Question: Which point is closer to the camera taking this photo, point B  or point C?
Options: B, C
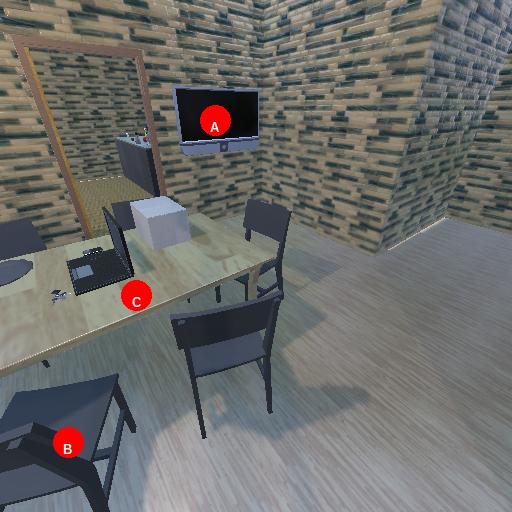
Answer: B